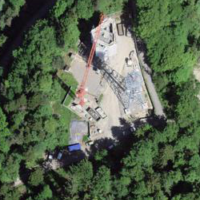
EUNIS habitat code: 44
Species observed at this site:
Ilex aquifolium
Stachys sylvatica
Galeopsis tetrahit
Convallaria majalis
Neottia ovata
Melittis melissophyllum